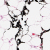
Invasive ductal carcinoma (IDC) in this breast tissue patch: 0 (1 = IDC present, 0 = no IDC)